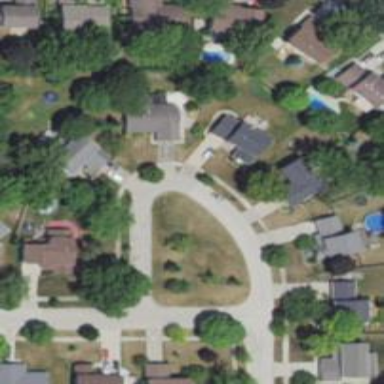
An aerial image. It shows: Residential road.